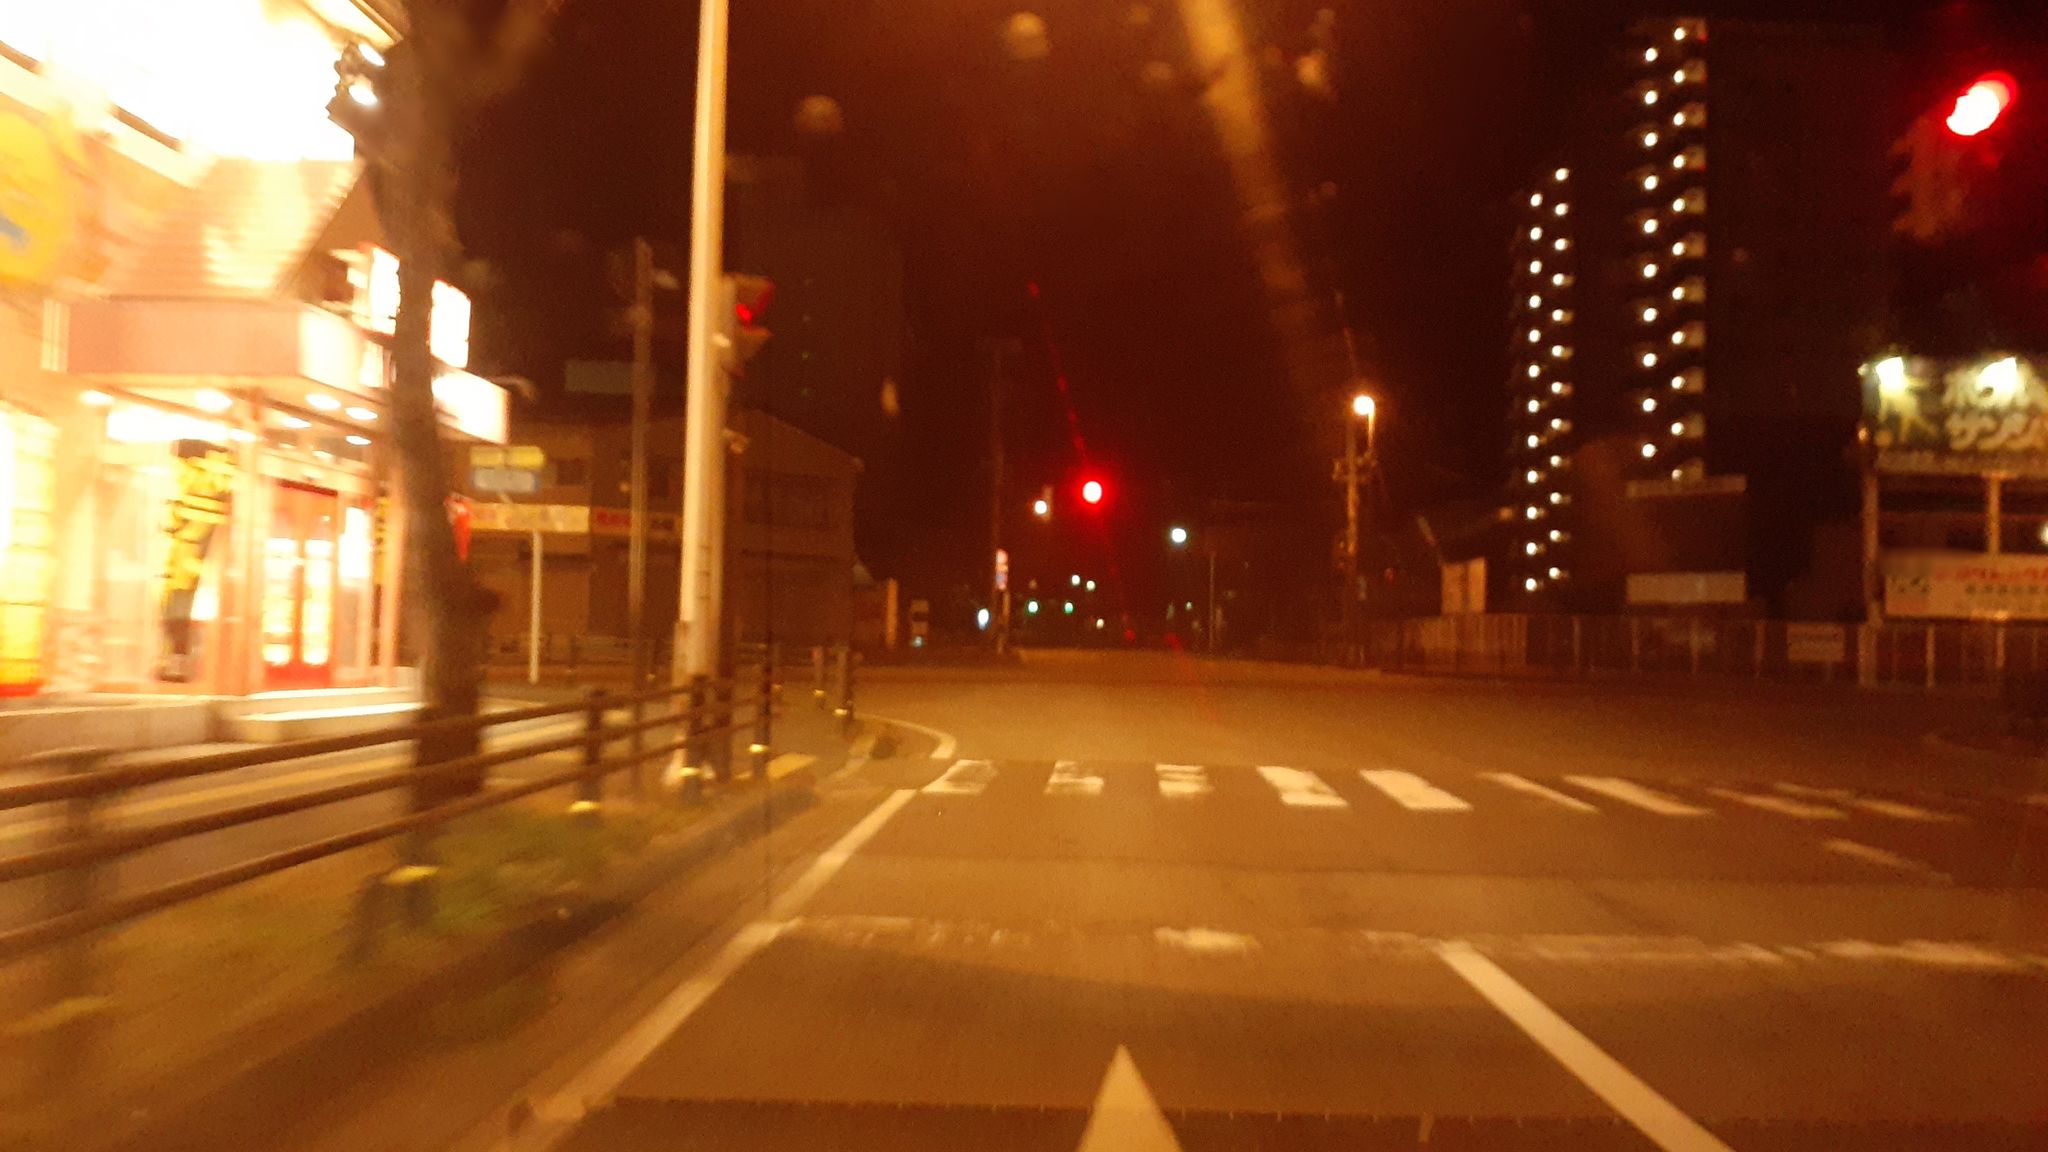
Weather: clear
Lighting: night
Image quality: slightly poor
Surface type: driving surface
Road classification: footway
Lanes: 2.0
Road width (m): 3
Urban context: urban centre
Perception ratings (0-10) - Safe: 3.18, Lively: 4.65, Beautiful: 1.44, Boring: 1.47, Depressing: 4.76, Wealthy: 5.37